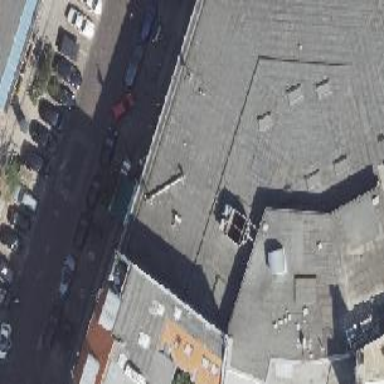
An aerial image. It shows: Street side parking area with sett surface.